Field crop: tomato
Growth stage: 1
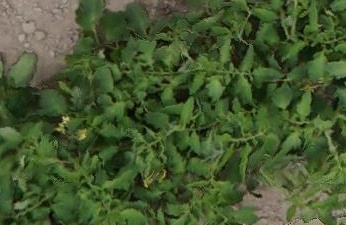
Species: tomato